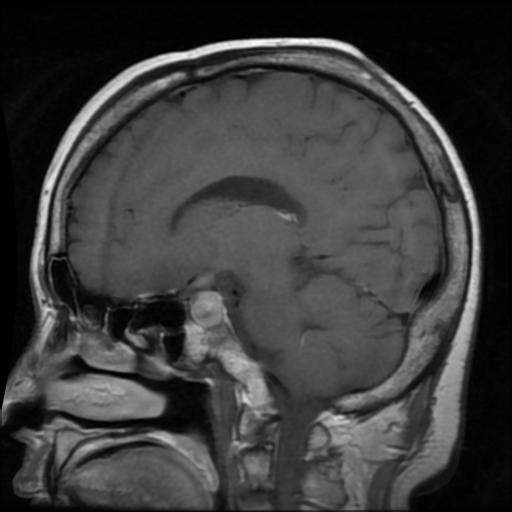
Label: pituitary